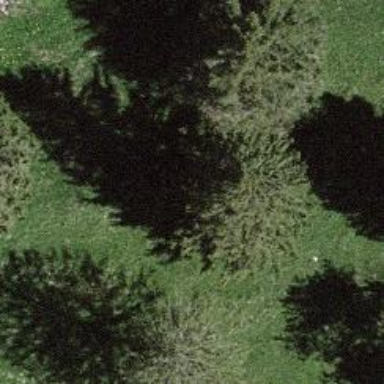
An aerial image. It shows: Single tag "natural: tree."